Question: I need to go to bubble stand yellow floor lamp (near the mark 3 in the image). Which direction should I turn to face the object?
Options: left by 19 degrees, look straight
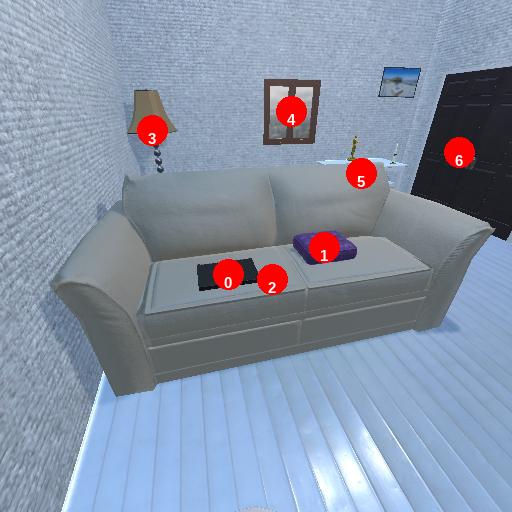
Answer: left by 19 degrees